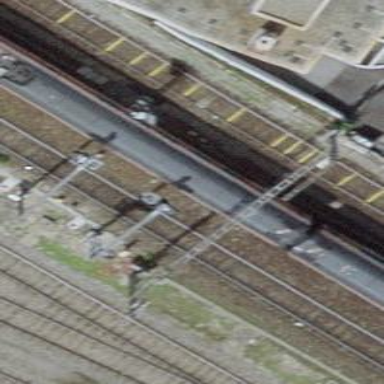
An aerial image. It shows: Railway signal.